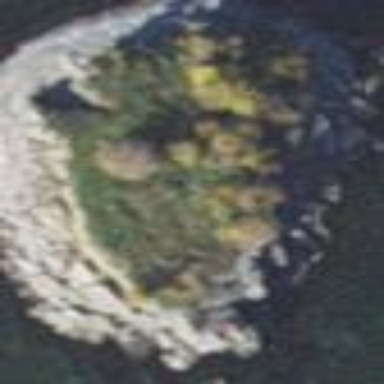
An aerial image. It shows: Nature reserve located on islet.